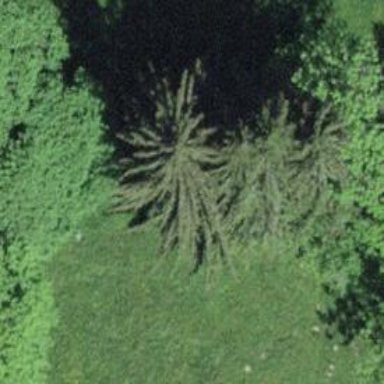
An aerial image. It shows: Evergreen needle-leaved tree typically found in agricultural areas.